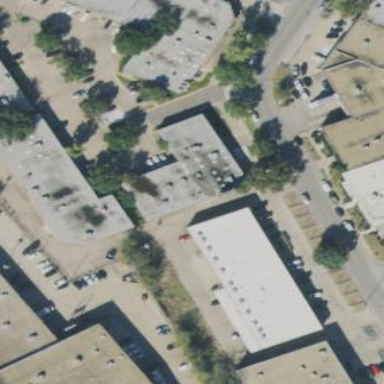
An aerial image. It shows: Commercial building.